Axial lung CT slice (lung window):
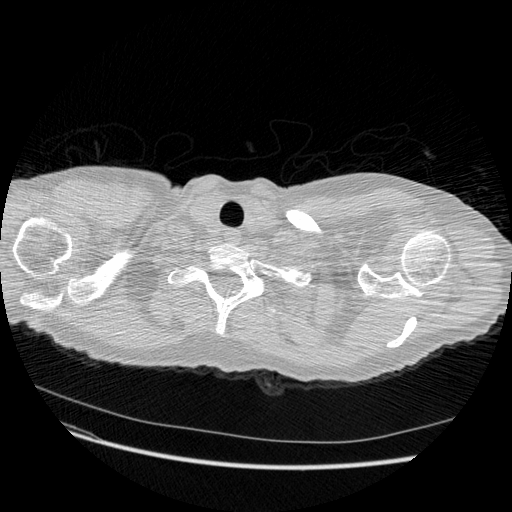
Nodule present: no